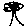
Label: tree